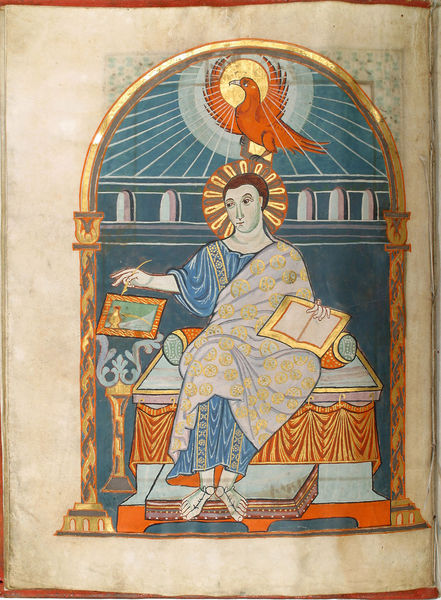
Titel: Gerocodex, Perikopenbuch
Institution: Darmstadt, Hessische Landesbibliothek
Schlagwörter: blau, feder, mann, sitzen, stuhl, türkis, rot, ornament, rahmen, taube, vorhang, gold, sitzend, decke, sitz, bogen, ornamente, sitzt, bett, truhe, buch, strahlen, seite, fußbank, malen, stift, buchseite, heiligenschein, schreiben, schreiber, phönix, heiligenschen